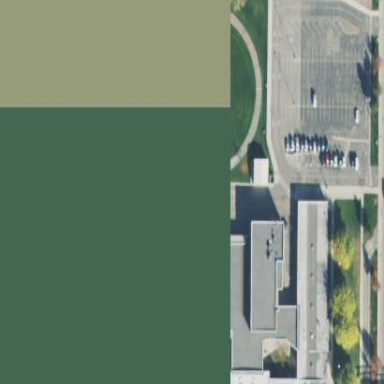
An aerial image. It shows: School.